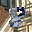
Label: 8